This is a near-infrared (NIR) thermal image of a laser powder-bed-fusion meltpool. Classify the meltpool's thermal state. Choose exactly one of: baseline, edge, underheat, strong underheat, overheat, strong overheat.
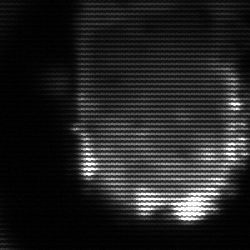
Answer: baseline